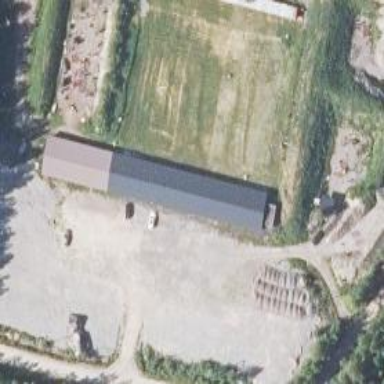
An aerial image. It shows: Shooting range on leisure land pitch.